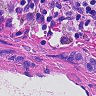
Metastatic tissue present: yes